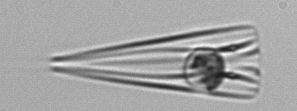
Label: Licmophora